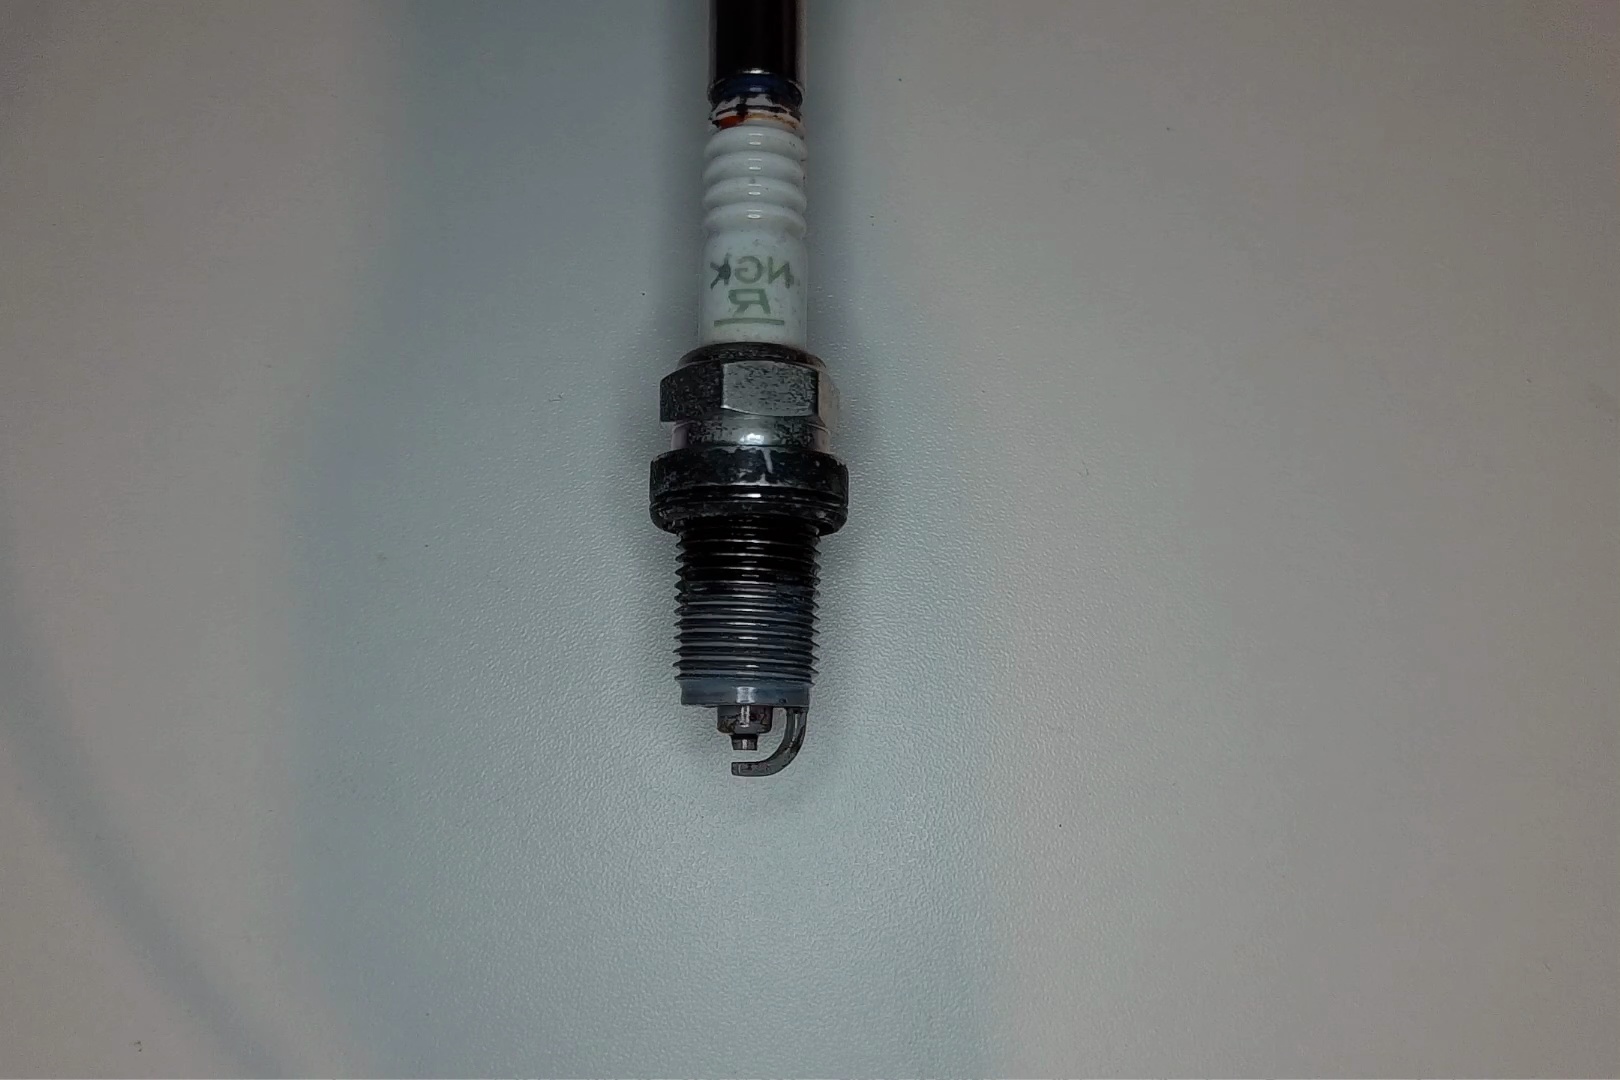
Label: anomaly